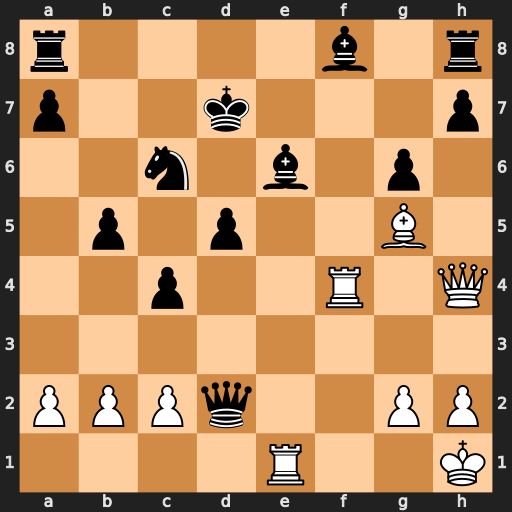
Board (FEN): r4b1r/p2k3p/2n1b1p1/1p1p2B1/2p2R1Q/8/PPPq2PP/4R2K
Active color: w
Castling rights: -
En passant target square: -
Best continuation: Rxe6 Qc1+ Re1 Qxe1+ Qxe1